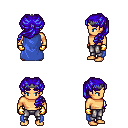
a pixel art fantasy rpg character, male body template, human, tanned skin, blue cape, metal pants, blue princess hairstyle, iron tiara, gold gloves, four views (front, back, left, right), 2x2 character sprite sheet, small pixel art, hard edges, no anti-aliasing